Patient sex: M
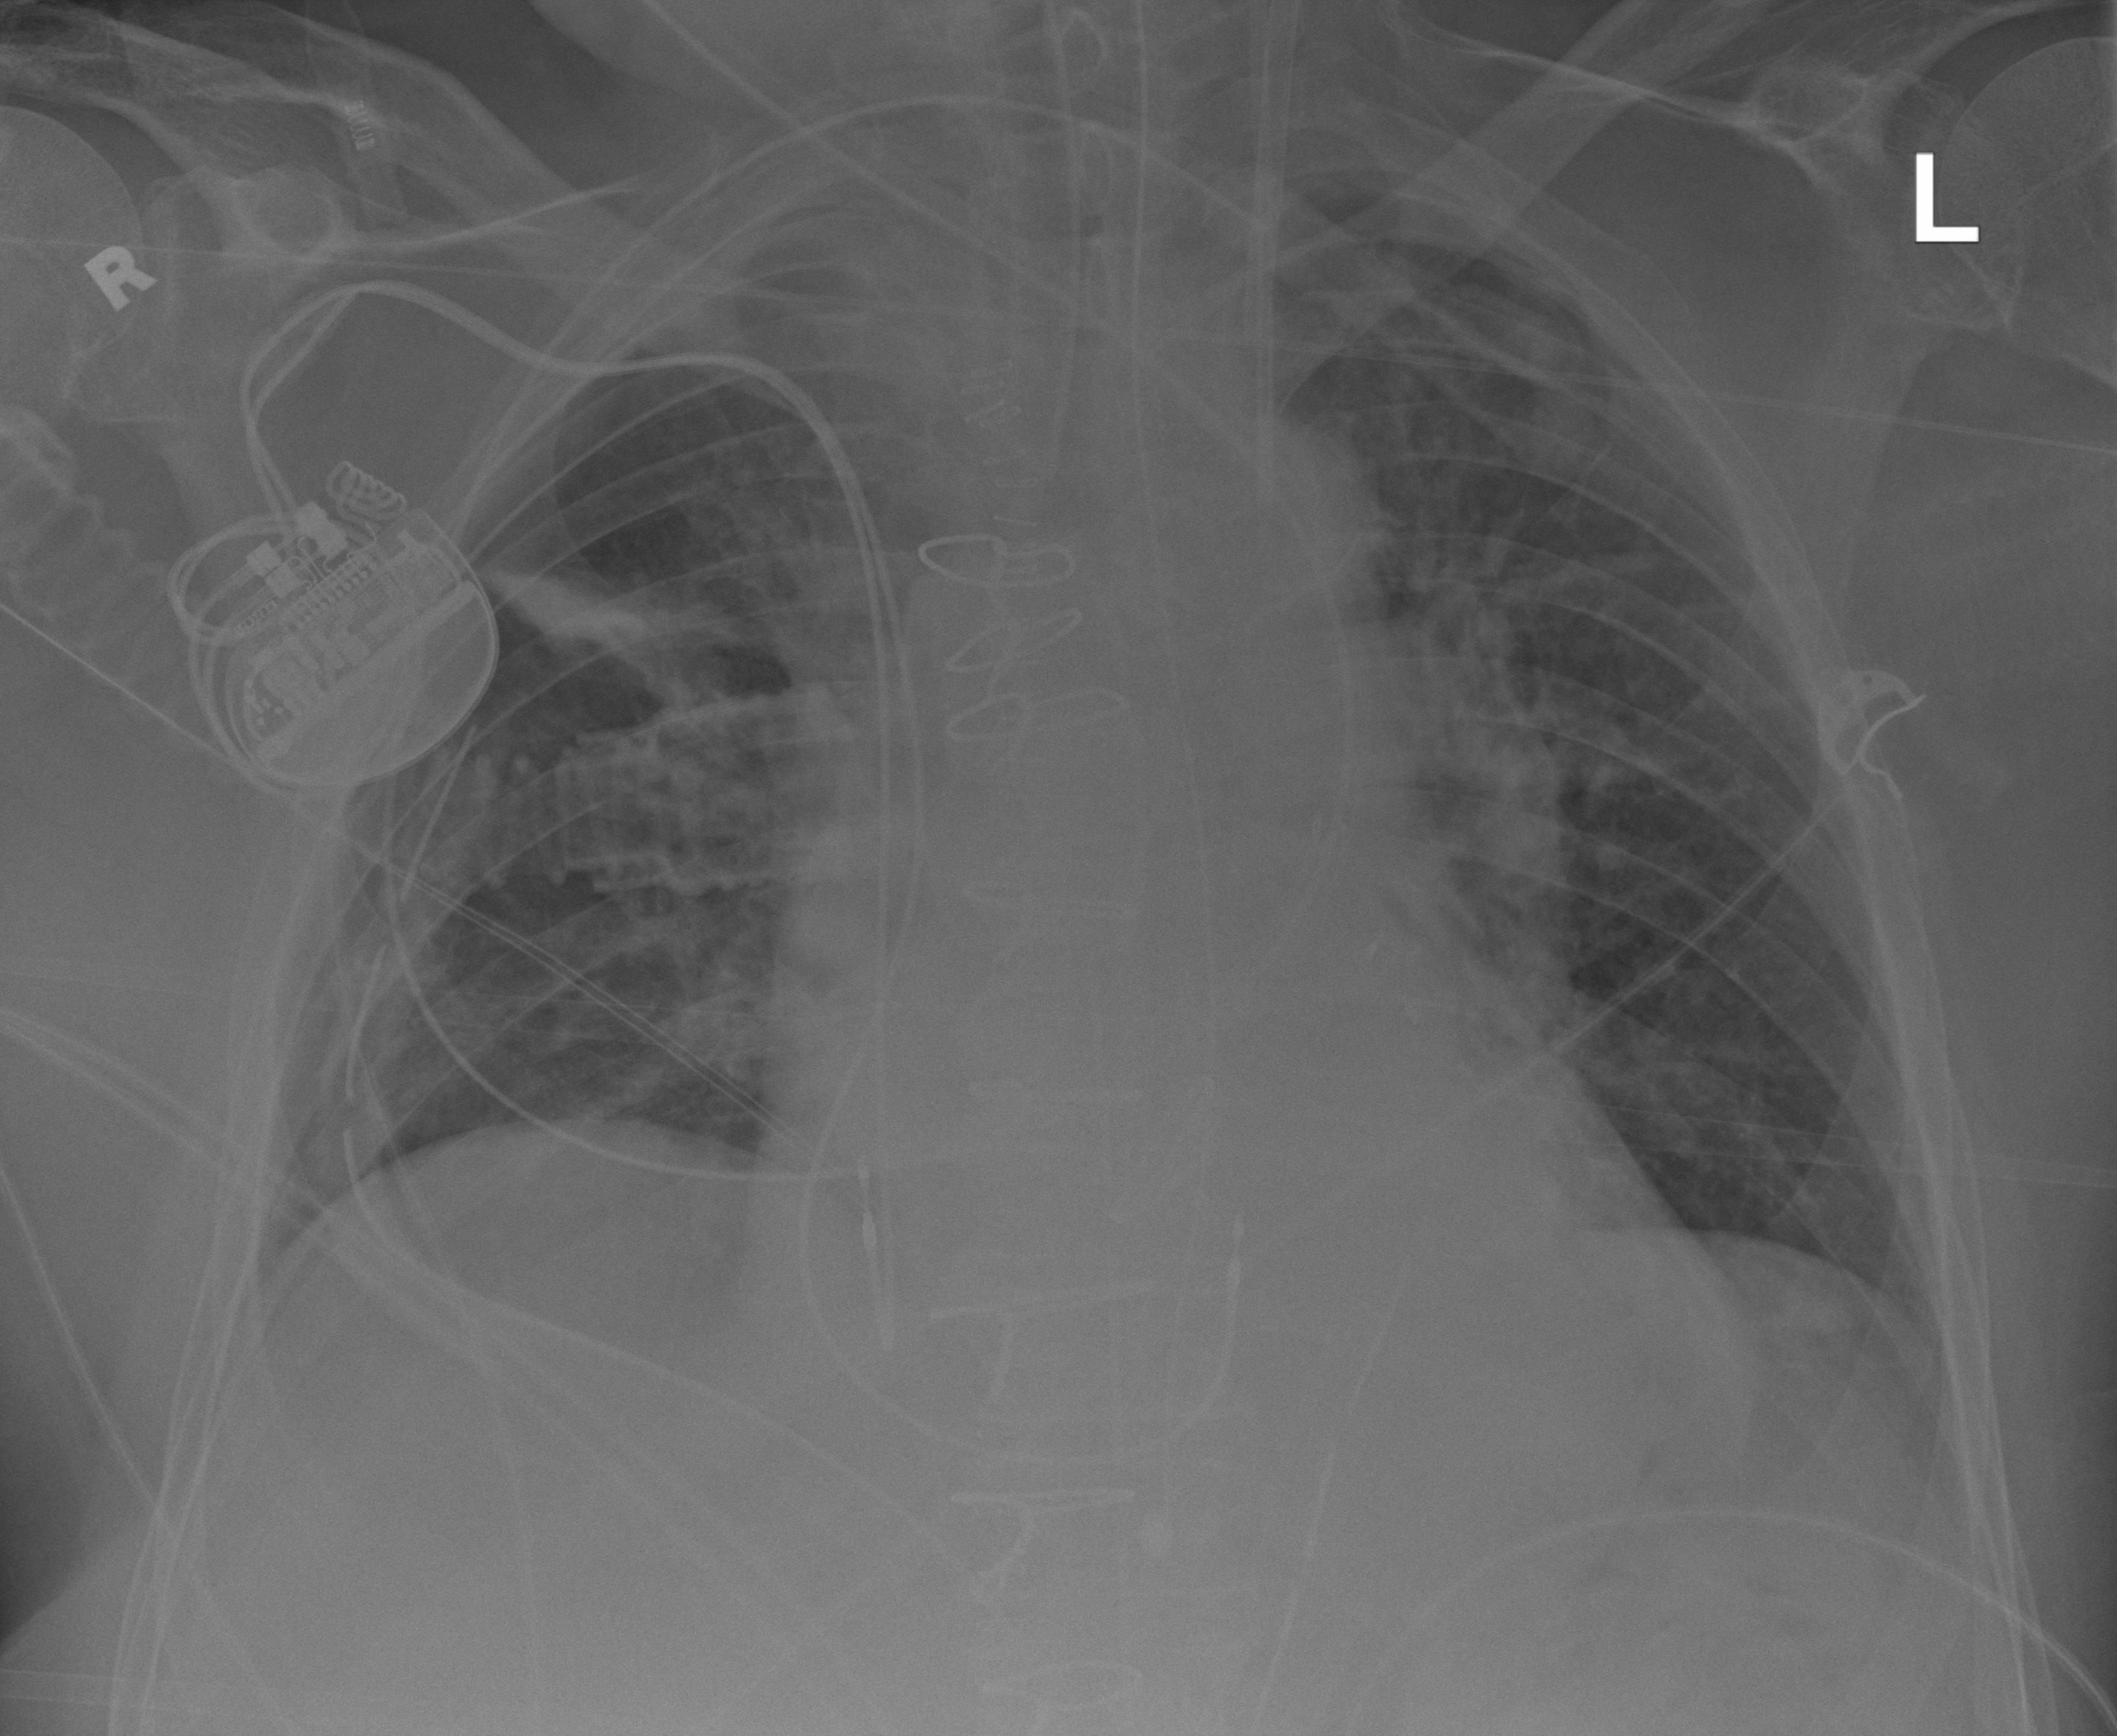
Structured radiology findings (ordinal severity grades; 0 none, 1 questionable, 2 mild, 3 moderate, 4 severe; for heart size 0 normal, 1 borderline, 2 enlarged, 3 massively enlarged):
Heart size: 3
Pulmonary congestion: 1
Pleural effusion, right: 0
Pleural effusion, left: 0
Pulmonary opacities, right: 2
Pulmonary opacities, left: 0
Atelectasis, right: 2
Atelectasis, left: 0